Interaction volume radius: 5 \u00c5
Interaction volume height: 10 \u00c5
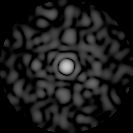
Disorder parameter: 0.9094